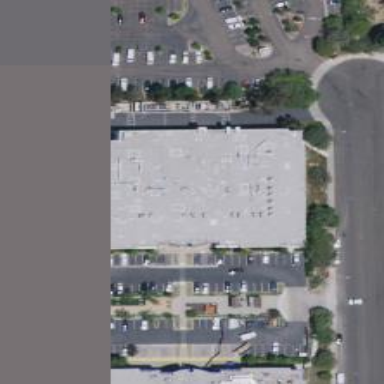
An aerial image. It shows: Industrial building.